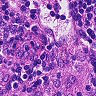
Metastatic tissue present: no